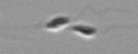
Label: Dinobryon